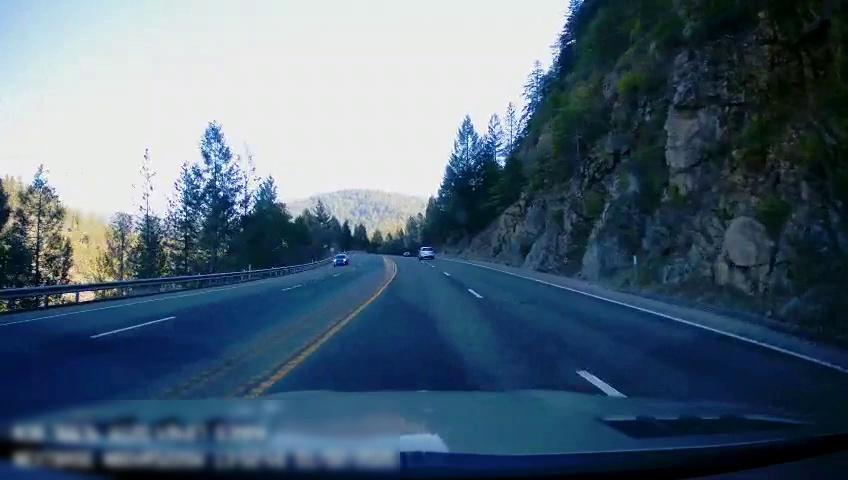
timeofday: Day
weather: Sunny
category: Drivable Space
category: Vehicles | Car
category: Vehicles | SUV
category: Lanes | Current Lane
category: Lanes | Alternate Lane
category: Lanes | Current Lane
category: Lanes | Alternate Lane
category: Lanes | Opposite Lane
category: Lanes | Opposite Lane
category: Lanes | Opposite Lane
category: Lanes | Opposite Lane